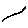
Label: line